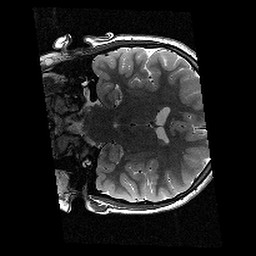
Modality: T2w
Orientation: coronal
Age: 11
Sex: female
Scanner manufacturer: siemens
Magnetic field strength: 3 T
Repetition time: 9.23 s
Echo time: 0.067 s